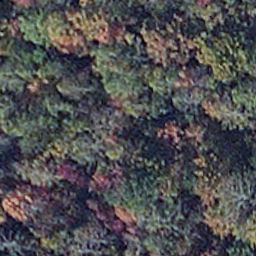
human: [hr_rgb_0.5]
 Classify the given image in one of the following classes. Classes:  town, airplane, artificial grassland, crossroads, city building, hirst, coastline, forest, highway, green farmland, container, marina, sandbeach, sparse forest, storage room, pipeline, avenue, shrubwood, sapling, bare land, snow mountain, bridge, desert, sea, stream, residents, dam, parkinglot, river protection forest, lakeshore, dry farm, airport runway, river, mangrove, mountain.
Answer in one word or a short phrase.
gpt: mangrove